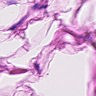
Metastatic tissue present: no